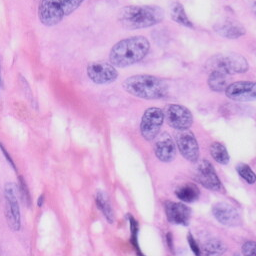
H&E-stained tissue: Skin